Question: Field renderer was working fine on mvc but now we moved to web pages, and i am converting my layouts & renderings to webpages but field renderer are not working in page editor mode but in published mode looking fine. page editor screen shot is attached.
Field rendered as
'''
<sc:Text ID="Title" Item="<%# ((Sitecore.Data.Items.Item)Container.DataItem) %>" Field="Navigation Title" runat="server" />
'''
and
'''
<%# FieldRenderer.Render(Container.DataItem as Sitecore.Data.Items.Item, "Navigation Title") %>
'''
tryied both but same result :) any help would be appreciated.

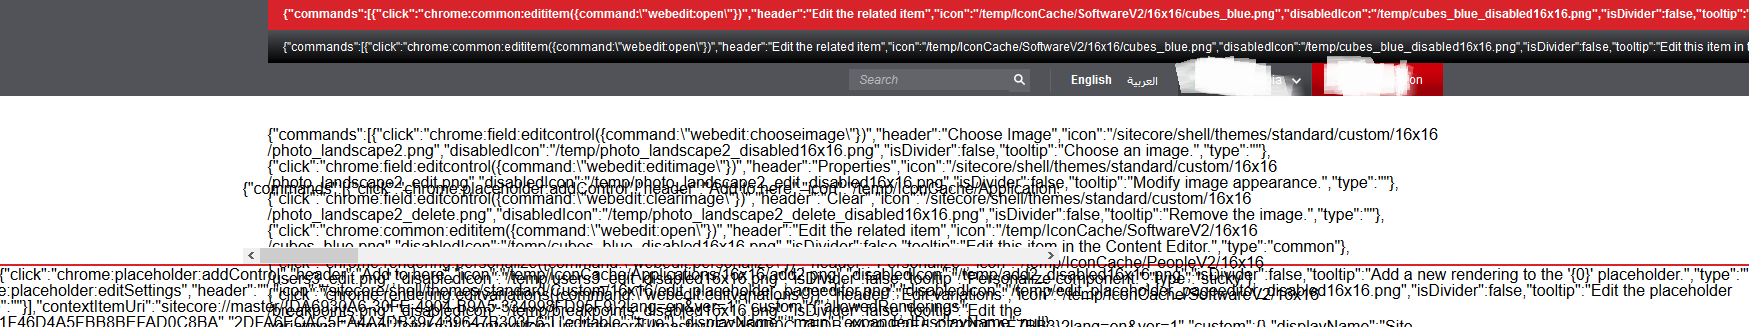
Answer: I have av vague memory of seeing this error before. If I remember right, the problem was that Sitecore couldn't do all its Page Editor magic properly by inserting scripts etc into the html header and body. It's worth I try to just verify that your layout forms a proper html document and having the head and a form accessible from the server, such as this:
'''
<!DOCTYPE html>
<html>
<head runat="server">
</head>
<body>
<form runat="server">
</form>
</body>
</html>
'''
I was a long time ago I used webforms with Sitecore, so I don't remember exactly what components Sitecore hooks into in order to make the editor works, but having a page structure as above should be good to go.
Hope it helps
// Mikael